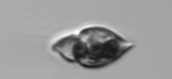
Label: Amphidinium